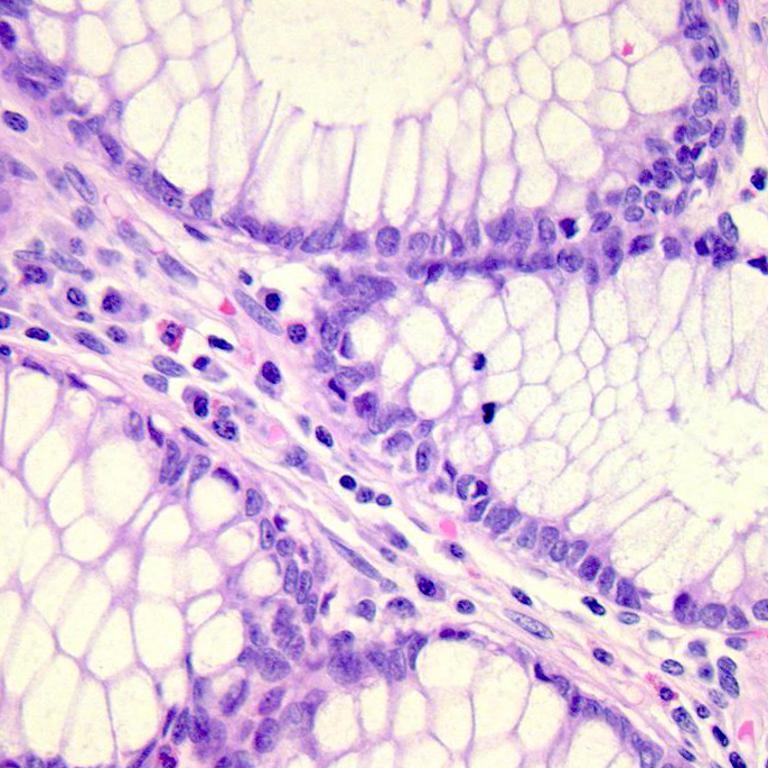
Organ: colon
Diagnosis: benign